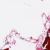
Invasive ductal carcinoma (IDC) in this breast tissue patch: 0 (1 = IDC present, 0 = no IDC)